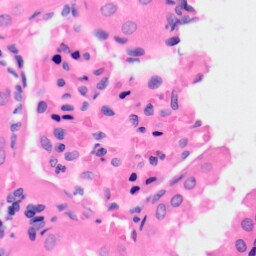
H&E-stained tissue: Kidney